Question: I am applying an image to a text box as follows
'''
<asp:TextBox ID="TextBox1" runat="server" Style="background-image: url('Popup(Images)/Solved.png');"
BorderStyle="None" />
'''
This is giving the following result

I tried it applying no-repeat but the image is not getting displayed. can any one help me. Why I am using Text box is the only control which gray out when its property set to 'disabled' or if any one having any idea how to gray out 'image button' with displaying image give me that solution
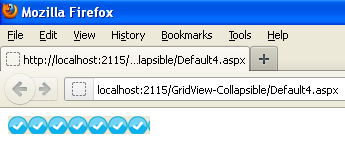
Answer: '''
input.textbox
{
background-image: url('Popup(Images)/Solved.png');
background-repeat:no-repeat;
}
<asp:TextBox ID="TextBox1" runat="server" CssClass="textbox" BorderStyle="None" />
'''